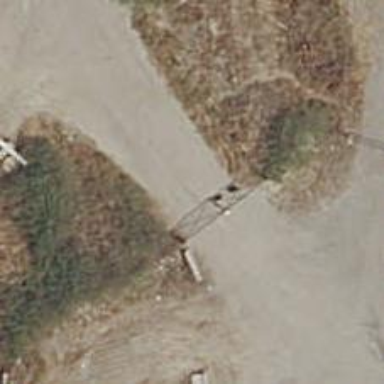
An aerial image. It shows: Gate.